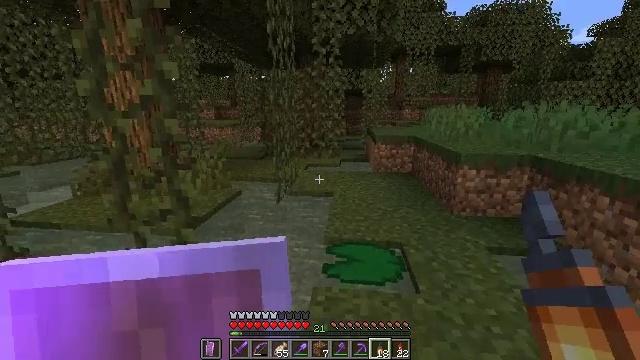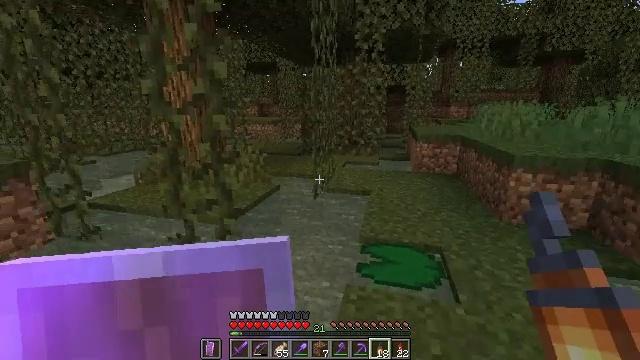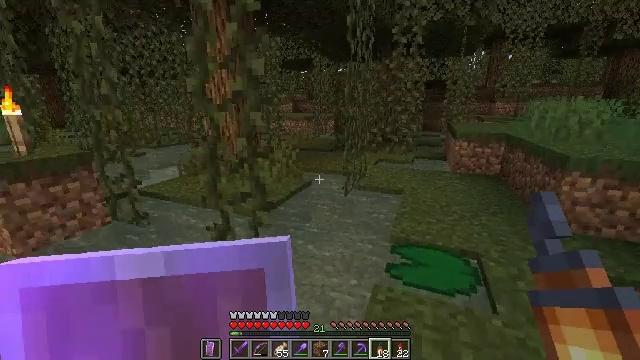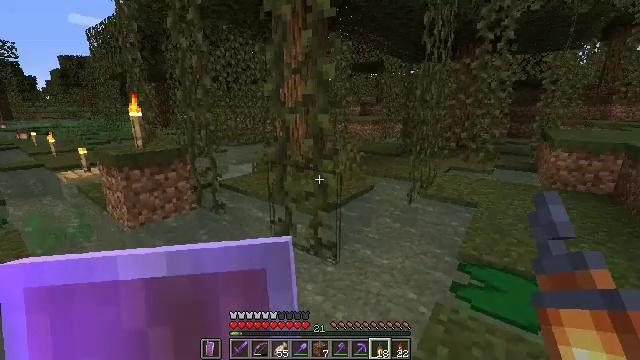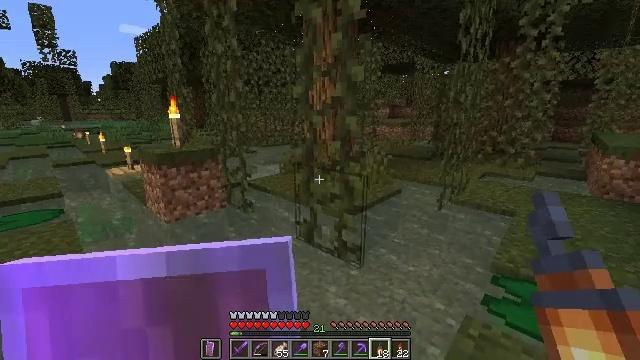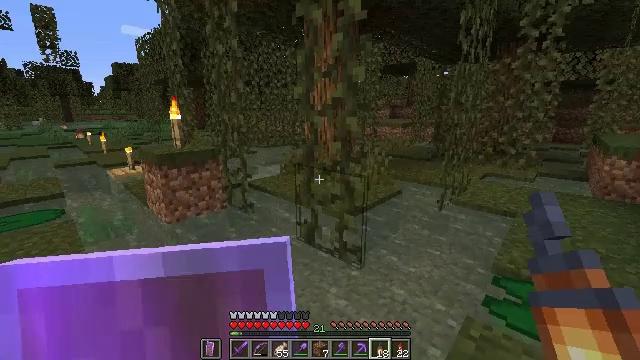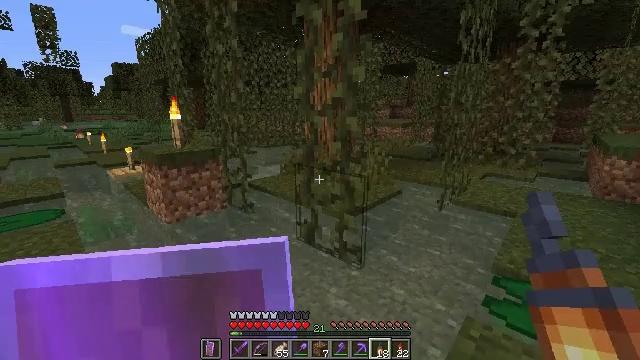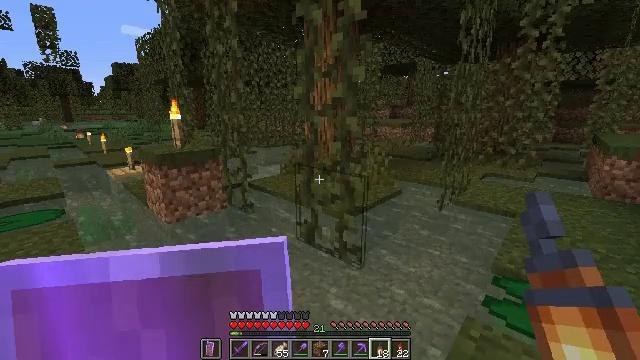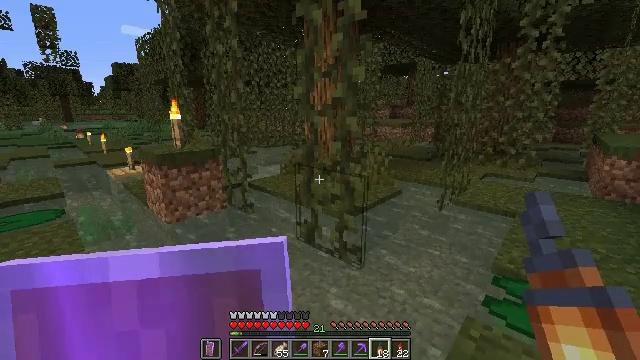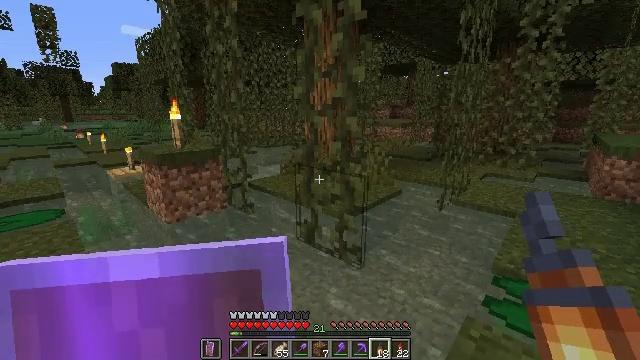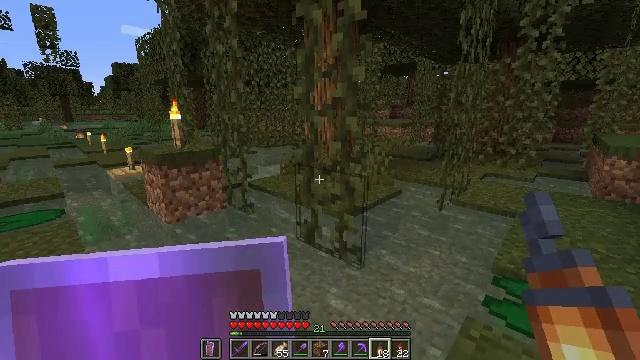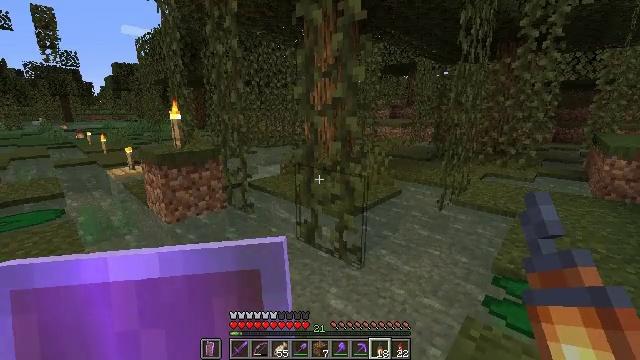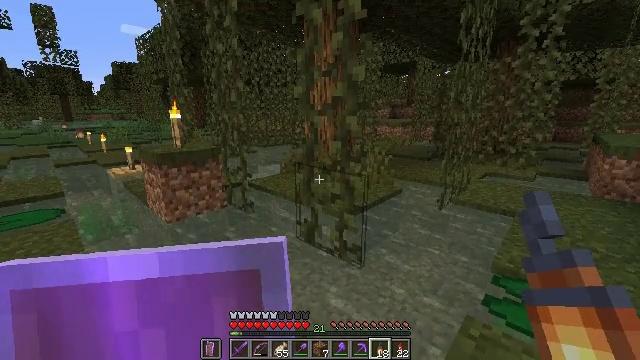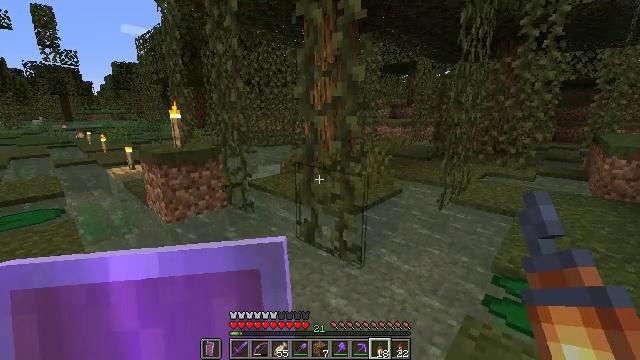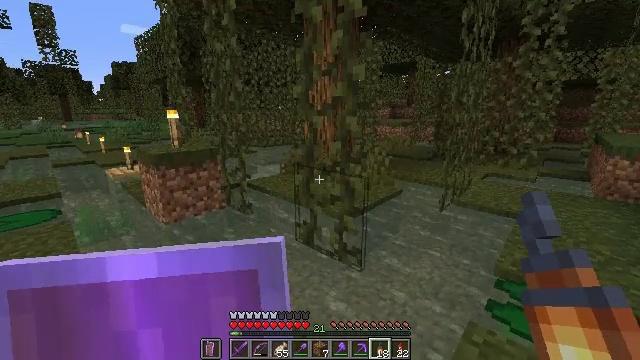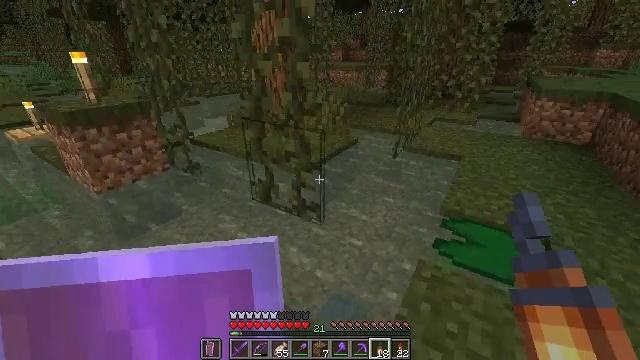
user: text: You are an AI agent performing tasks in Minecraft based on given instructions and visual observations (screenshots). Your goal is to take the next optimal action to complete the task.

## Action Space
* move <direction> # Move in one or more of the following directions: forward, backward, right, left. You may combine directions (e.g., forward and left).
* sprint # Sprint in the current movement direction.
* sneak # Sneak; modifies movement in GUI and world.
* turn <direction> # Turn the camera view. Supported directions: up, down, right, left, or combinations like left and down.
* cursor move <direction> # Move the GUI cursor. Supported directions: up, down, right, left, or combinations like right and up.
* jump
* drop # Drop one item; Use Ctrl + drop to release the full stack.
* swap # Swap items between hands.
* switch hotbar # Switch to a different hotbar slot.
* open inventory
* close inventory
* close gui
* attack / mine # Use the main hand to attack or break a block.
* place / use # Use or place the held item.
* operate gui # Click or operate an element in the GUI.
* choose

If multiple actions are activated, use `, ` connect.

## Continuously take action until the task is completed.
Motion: motion action
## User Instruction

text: Collect the grass block using a shovel.
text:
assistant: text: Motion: turn left
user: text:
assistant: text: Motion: turn left
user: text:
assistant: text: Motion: turn left
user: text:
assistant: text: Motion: turn left
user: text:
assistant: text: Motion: no_op
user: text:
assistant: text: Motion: no_op
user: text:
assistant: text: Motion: no_op
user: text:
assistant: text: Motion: no_op
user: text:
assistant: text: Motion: no_op
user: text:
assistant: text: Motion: no_op
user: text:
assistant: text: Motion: no_op
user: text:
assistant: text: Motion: no_op
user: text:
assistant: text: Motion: no_op
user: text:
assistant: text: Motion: move forward
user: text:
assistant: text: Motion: move forward, turn right and down
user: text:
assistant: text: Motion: move forward, turn right and down
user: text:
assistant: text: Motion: move forward
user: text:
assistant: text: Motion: move forward, turn right and down
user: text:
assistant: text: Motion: move forward, turn right and down
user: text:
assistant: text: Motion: turn right and down
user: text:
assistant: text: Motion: turn right and down
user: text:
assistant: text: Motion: no_op
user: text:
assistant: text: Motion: no_op
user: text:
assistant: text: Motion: turn right
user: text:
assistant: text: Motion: turn right
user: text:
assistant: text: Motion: turn right
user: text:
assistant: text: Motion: move forward, turn right
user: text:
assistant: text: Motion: move forward, turn right
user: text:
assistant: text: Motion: move forward, turn right
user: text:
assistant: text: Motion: move forward, turn right